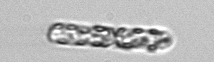
Label: Dactyliosolen_fragilissimus